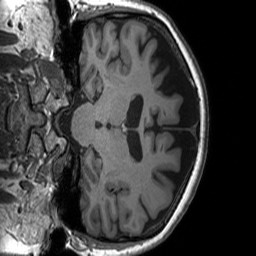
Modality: T1w
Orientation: coronal
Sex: female
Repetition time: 1.95 s
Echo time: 0.026 s